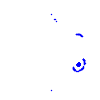
Particle: electron